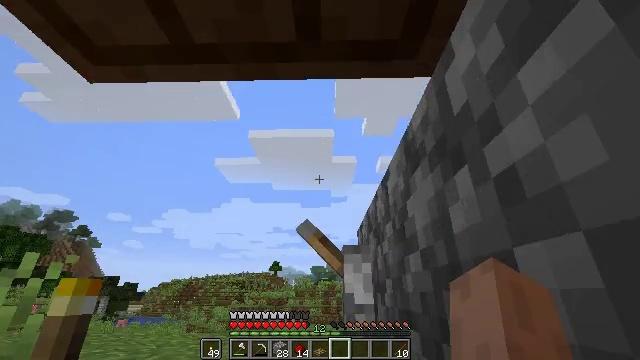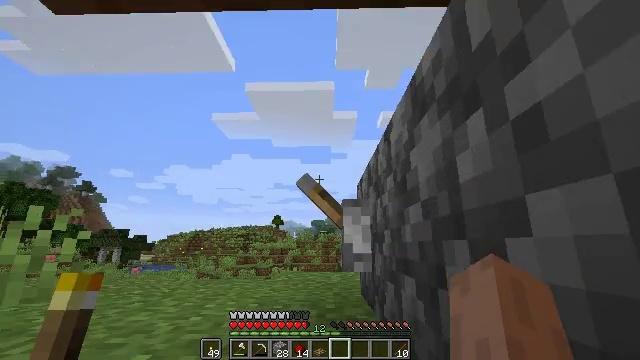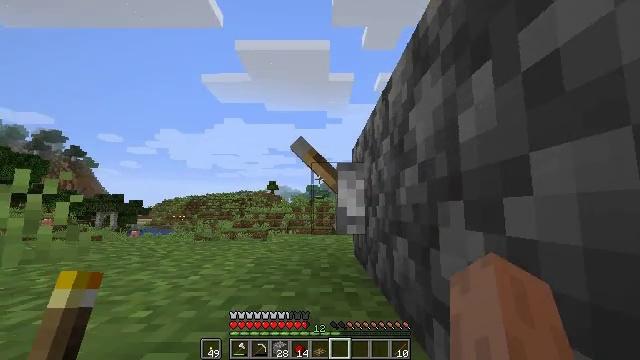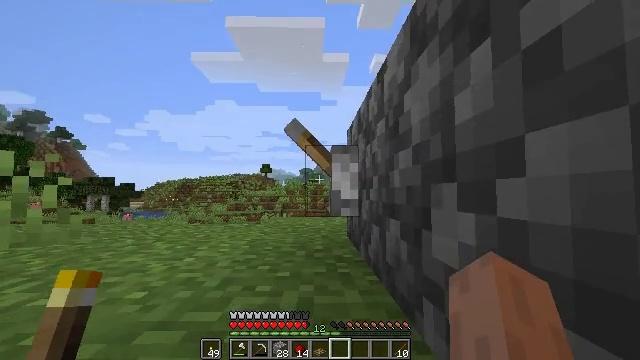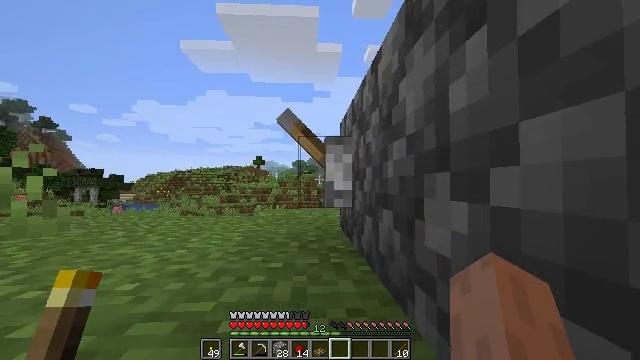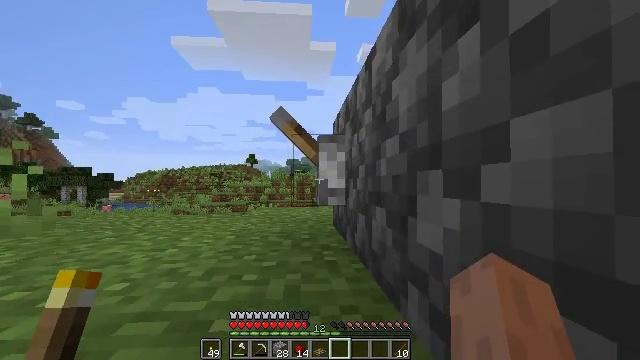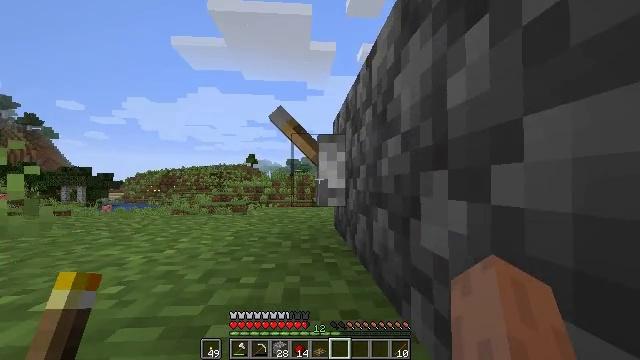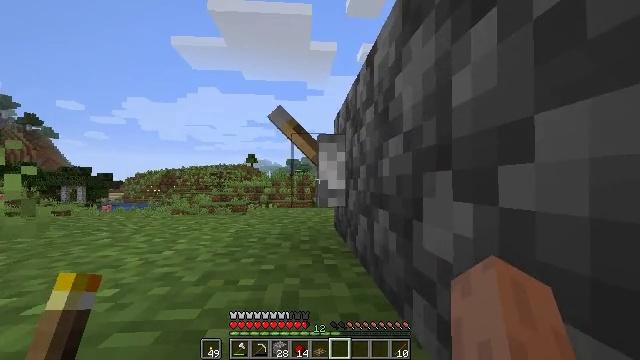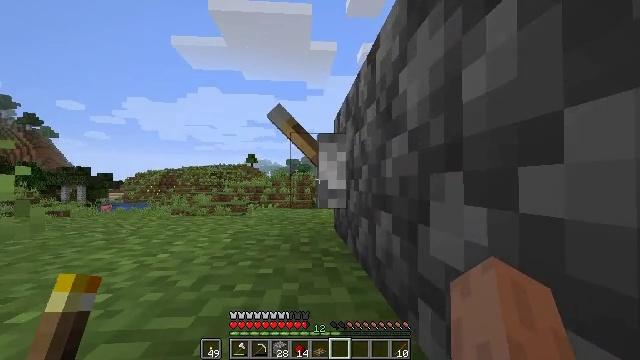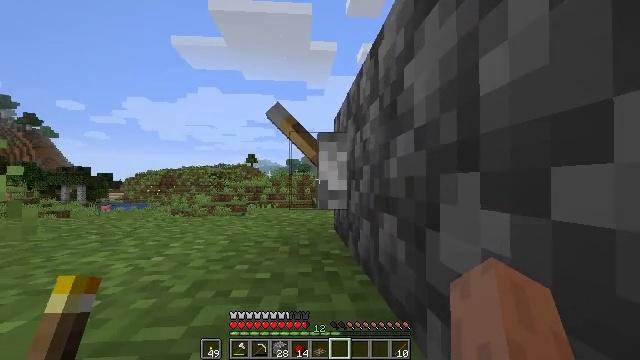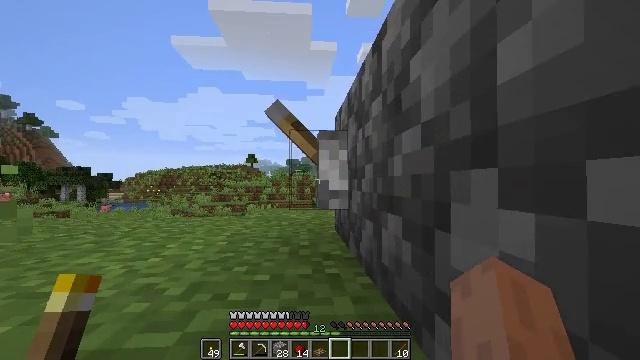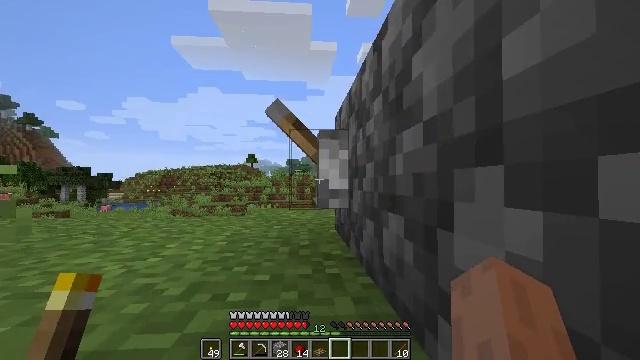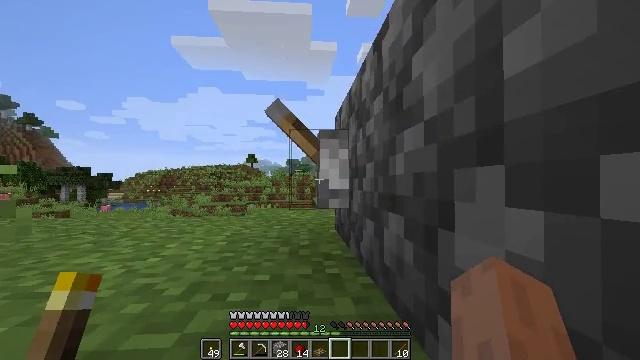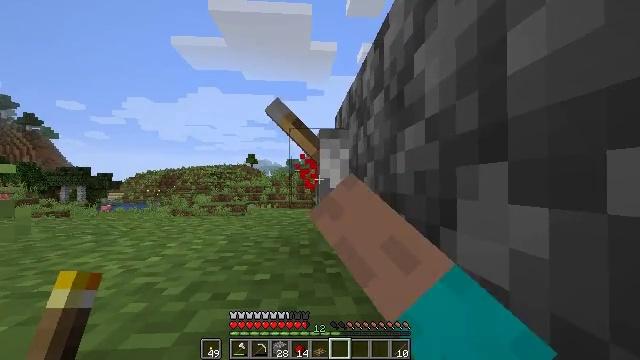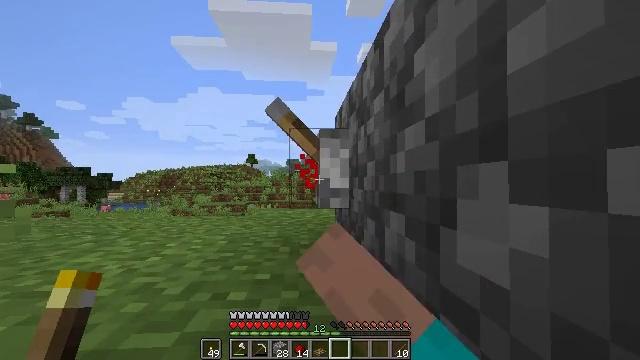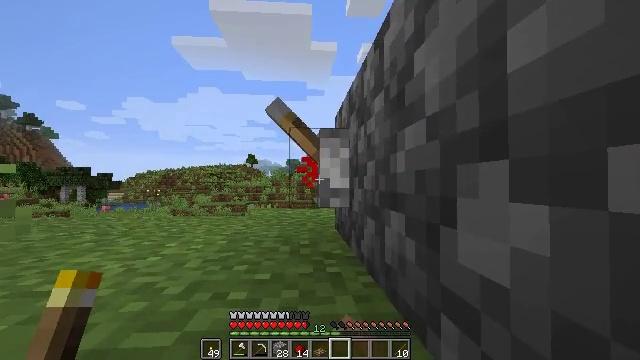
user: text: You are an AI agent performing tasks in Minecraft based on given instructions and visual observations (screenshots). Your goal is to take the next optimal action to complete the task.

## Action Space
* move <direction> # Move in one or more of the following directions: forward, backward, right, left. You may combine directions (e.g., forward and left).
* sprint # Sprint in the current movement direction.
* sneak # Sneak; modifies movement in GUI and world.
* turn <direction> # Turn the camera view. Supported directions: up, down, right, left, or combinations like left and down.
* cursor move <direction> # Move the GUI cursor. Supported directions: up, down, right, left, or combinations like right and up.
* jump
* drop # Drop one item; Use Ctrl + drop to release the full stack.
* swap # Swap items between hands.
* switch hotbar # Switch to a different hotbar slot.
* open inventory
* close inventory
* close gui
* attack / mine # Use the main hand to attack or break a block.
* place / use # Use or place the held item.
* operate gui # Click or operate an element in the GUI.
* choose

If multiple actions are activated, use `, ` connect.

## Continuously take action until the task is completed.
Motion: motion action
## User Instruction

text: Mine the composter block.
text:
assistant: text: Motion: turn down
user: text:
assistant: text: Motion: turn right and down
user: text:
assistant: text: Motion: turn right and down
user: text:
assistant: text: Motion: turn right and down
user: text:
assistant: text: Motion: turn right
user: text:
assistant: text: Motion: move forward
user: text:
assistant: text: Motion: move forward
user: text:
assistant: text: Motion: move forward
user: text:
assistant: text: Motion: no_op
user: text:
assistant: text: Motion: no_op
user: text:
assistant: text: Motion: no_op
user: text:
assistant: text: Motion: use / place
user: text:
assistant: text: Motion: use / place
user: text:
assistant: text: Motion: use / place
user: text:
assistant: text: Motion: no_op
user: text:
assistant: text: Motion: no_op
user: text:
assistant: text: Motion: turn down
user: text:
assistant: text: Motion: turn left and down
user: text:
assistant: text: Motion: turn left and down
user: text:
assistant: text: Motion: turn left and down
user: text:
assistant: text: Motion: turn left and down
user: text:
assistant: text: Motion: turn left and down
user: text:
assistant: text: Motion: no_op
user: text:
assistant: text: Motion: no_op
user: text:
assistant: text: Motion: turn down
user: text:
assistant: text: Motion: turn right and down
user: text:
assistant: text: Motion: turn down
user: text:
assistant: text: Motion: turn left and down
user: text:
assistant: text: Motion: turn left and down
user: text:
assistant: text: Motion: turn left and down